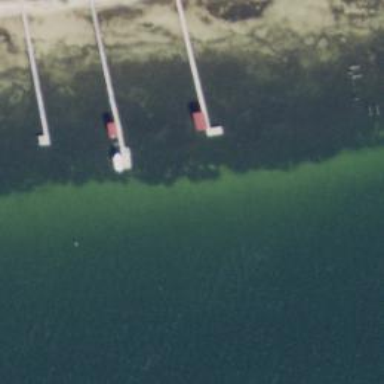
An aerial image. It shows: Man-made pier.